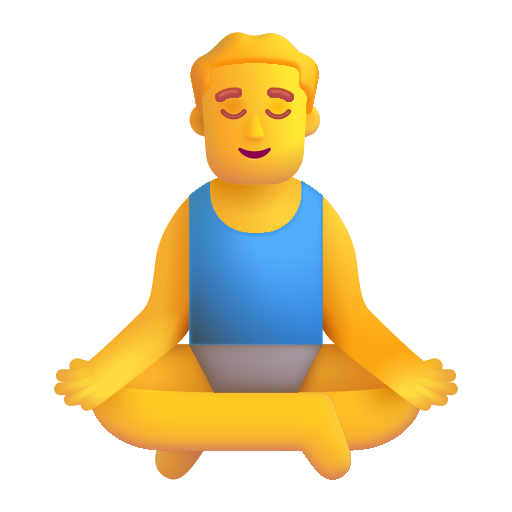
man in lotus position color default